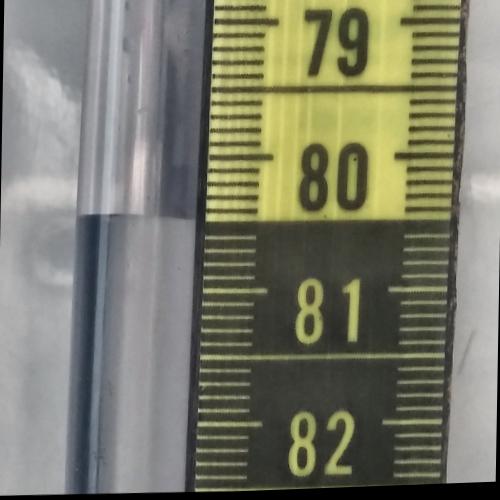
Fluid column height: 80.5 cm